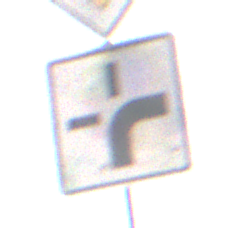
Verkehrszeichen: VerlaufVorfahrtsstrasse3
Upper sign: Vorfahrtsstrasse
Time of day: MorningAfternoon
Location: Outdoor (Nature)
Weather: PartlyCloudy
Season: NotSpecified
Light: Natural